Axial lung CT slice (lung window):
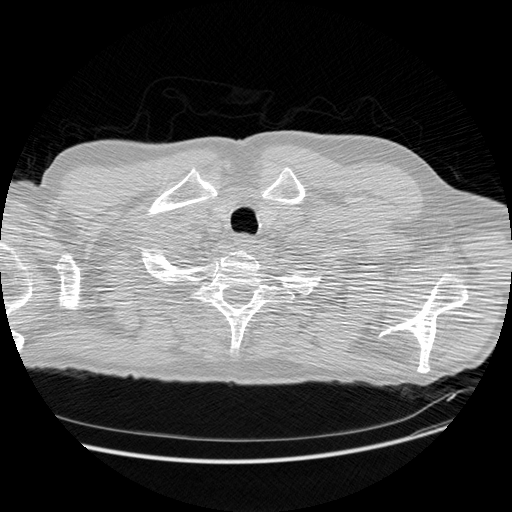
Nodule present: no